Question: I have a program that basically does this:
1. Opens some binary file
2. Reads the file backwards (by backwards, I mean it starts near EOF, and ends reading at beginning of file, i.e. reads the file "right-to-left"), using 4MB chunks
3. Closes the file
My question is: why memory consumption looks like below, even though there are no obvious memory leaks in my attached code?

Here's the source of program that was run to obtain above image:
'''
#include <stdio.h>
#include <string.h>
int main(void)
{
//allocate stuff
const int bufferSize = 4*1024*1024;
FILE *fileHandle = fopen("./input.txt", "rb");
if (!fileHandle)
{
fprintf(stderr, "No file for you
");
return 1;
}
unsigned char *buffer = new unsigned char[bufferSize];
if (!buffer)
{
fprintf(stderr, "No buffer for you
");
return 1;
}
//get file size. file can be BIG, hence the fseeko() and ftello()
//instead of fseek() and ftell().
fseeko(fileHandle, 0, SEEK_END);
off_t totalSize = ftello(fileHandle);
fseeko(fileHandle, 0, SEEK_SET);
//read the file... in reverse order. This is important.
for (off_t pos = totalSize - bufferSize, j = 0;
pos >= 0;
pos -= bufferSize, j ++)
{
if (j % 10 == 0)
{
fprintf(stderr,
"reading like crazy: %lld / %lld
",
pos, totalSize);
}
/*
* below is the heart of the problem. see notes below
*/
//seek to desired position
fseeko(fileHandle, pos, SEEK_SET);
//read the chunk
fread(buffer, sizeof(unsigned char), bufferSize, fileHandle);
}
fclose(fileHandle);
delete []buffer;
}
'''
I have also following observations:
1. Even though RAM usage jumps by 1GB, the whole program uses only 5MB thorough whole execution.
2. Commenting call to fread() out makes memory leak go away. This is weird, since I don't allocate anything anywhere near it, that could trigger memory leak...
3. Also, reading the file normally instead of backwards (= commenting call to fseeko() out), makes memory leak go away as well. This is the ultra-weird part.
Further information...
1. Following doesn't help: Checking results of fread() - yields nothing out of ordinary. Switching to normal, 32-bit fseek and ftell. Doing stuff like setbuf(fileHandle, NULL). Doing stuff like setvbuf(fileHandle, NULL, _IONBF, *any integer*).
2. Compiled with g++ 4.5.3 on Windows 7 via cygwin and mingw; without any optimalizations, just g++ test.cpp -o test. Both present such behaviour.
3. The file used in tests was 4GB long, full of zeros.
4. The weird pause in the middle of the chart could be explained with some kind of temporary I/O hangup, unrelated to this question.
5. Finally, if I wrap reading in infinite loop... the memory usage stops increasing after first iteration.
---
I think it has to do with some kind of internal cache building up till it's filled with whole file. How does it really work behind the scenes? How can I prevent that in a portable way??
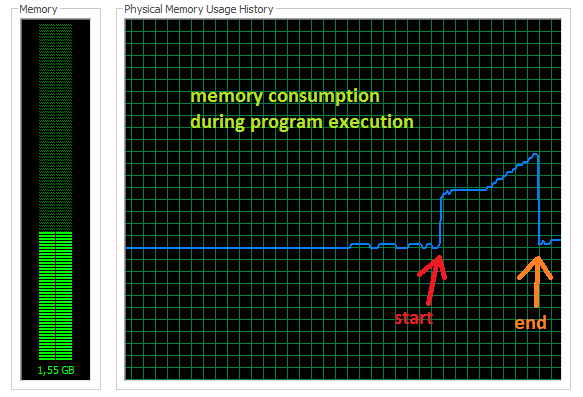
Answer: I think, this is more an OS issue (or even an OS resource use reporting issue) than an issue with your program. Of course, it only uses 5 MB of memory: 1 MB for itself (libs, stack etc.) and 4 MB for the buffer. Whenever you do a fread(), the OS seems to "bind" part of the file to your process, and seems to release it not at the same speed. As memory use on your machine is low, this is not a problem: The OS just keeps the already read data "hanging around" longer than necessary, probably assuming, that your application might read it again, soon, and then it doesn't have to do that binding again.
If memory pressure was higher, than the OS is very likely to unbind the memory faster, so that jump on your memory usage history would be smaller.